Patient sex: F
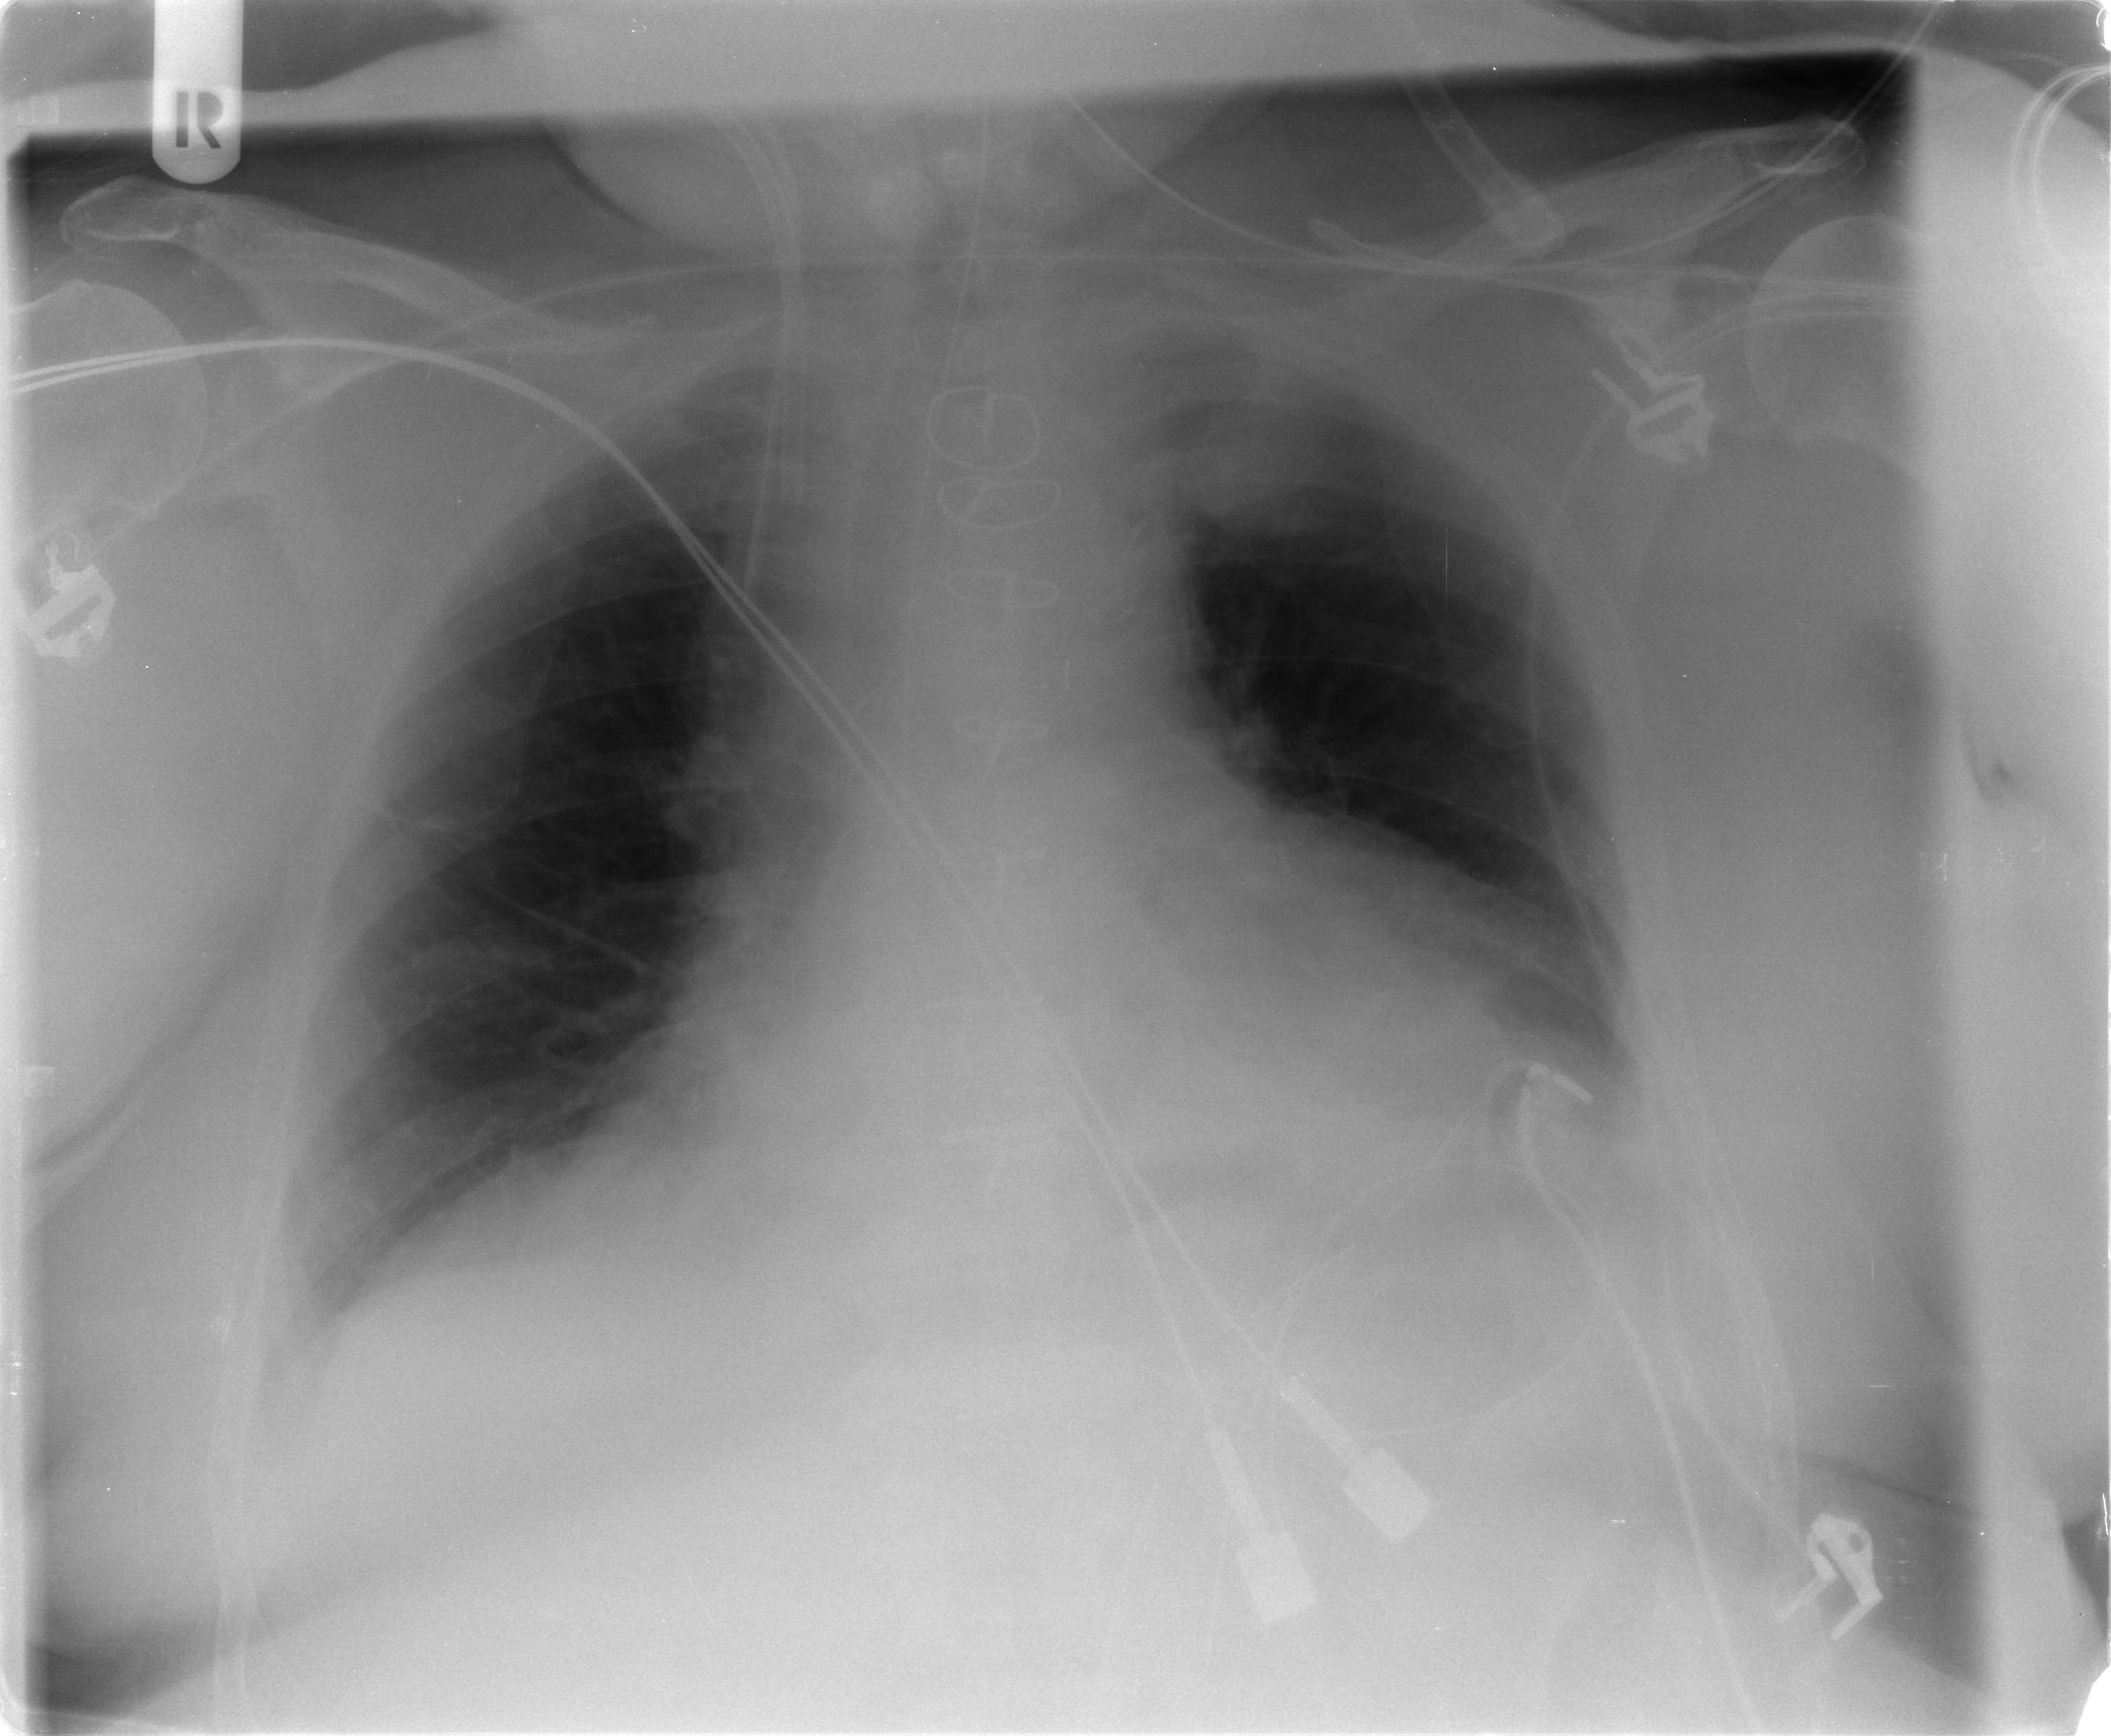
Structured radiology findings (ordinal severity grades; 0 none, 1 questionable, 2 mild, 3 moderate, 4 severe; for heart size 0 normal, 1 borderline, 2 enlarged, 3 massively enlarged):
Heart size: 2
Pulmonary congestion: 0
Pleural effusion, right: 2
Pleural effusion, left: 2
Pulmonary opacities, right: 0
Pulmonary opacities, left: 0
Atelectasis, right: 0
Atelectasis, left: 2